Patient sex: M
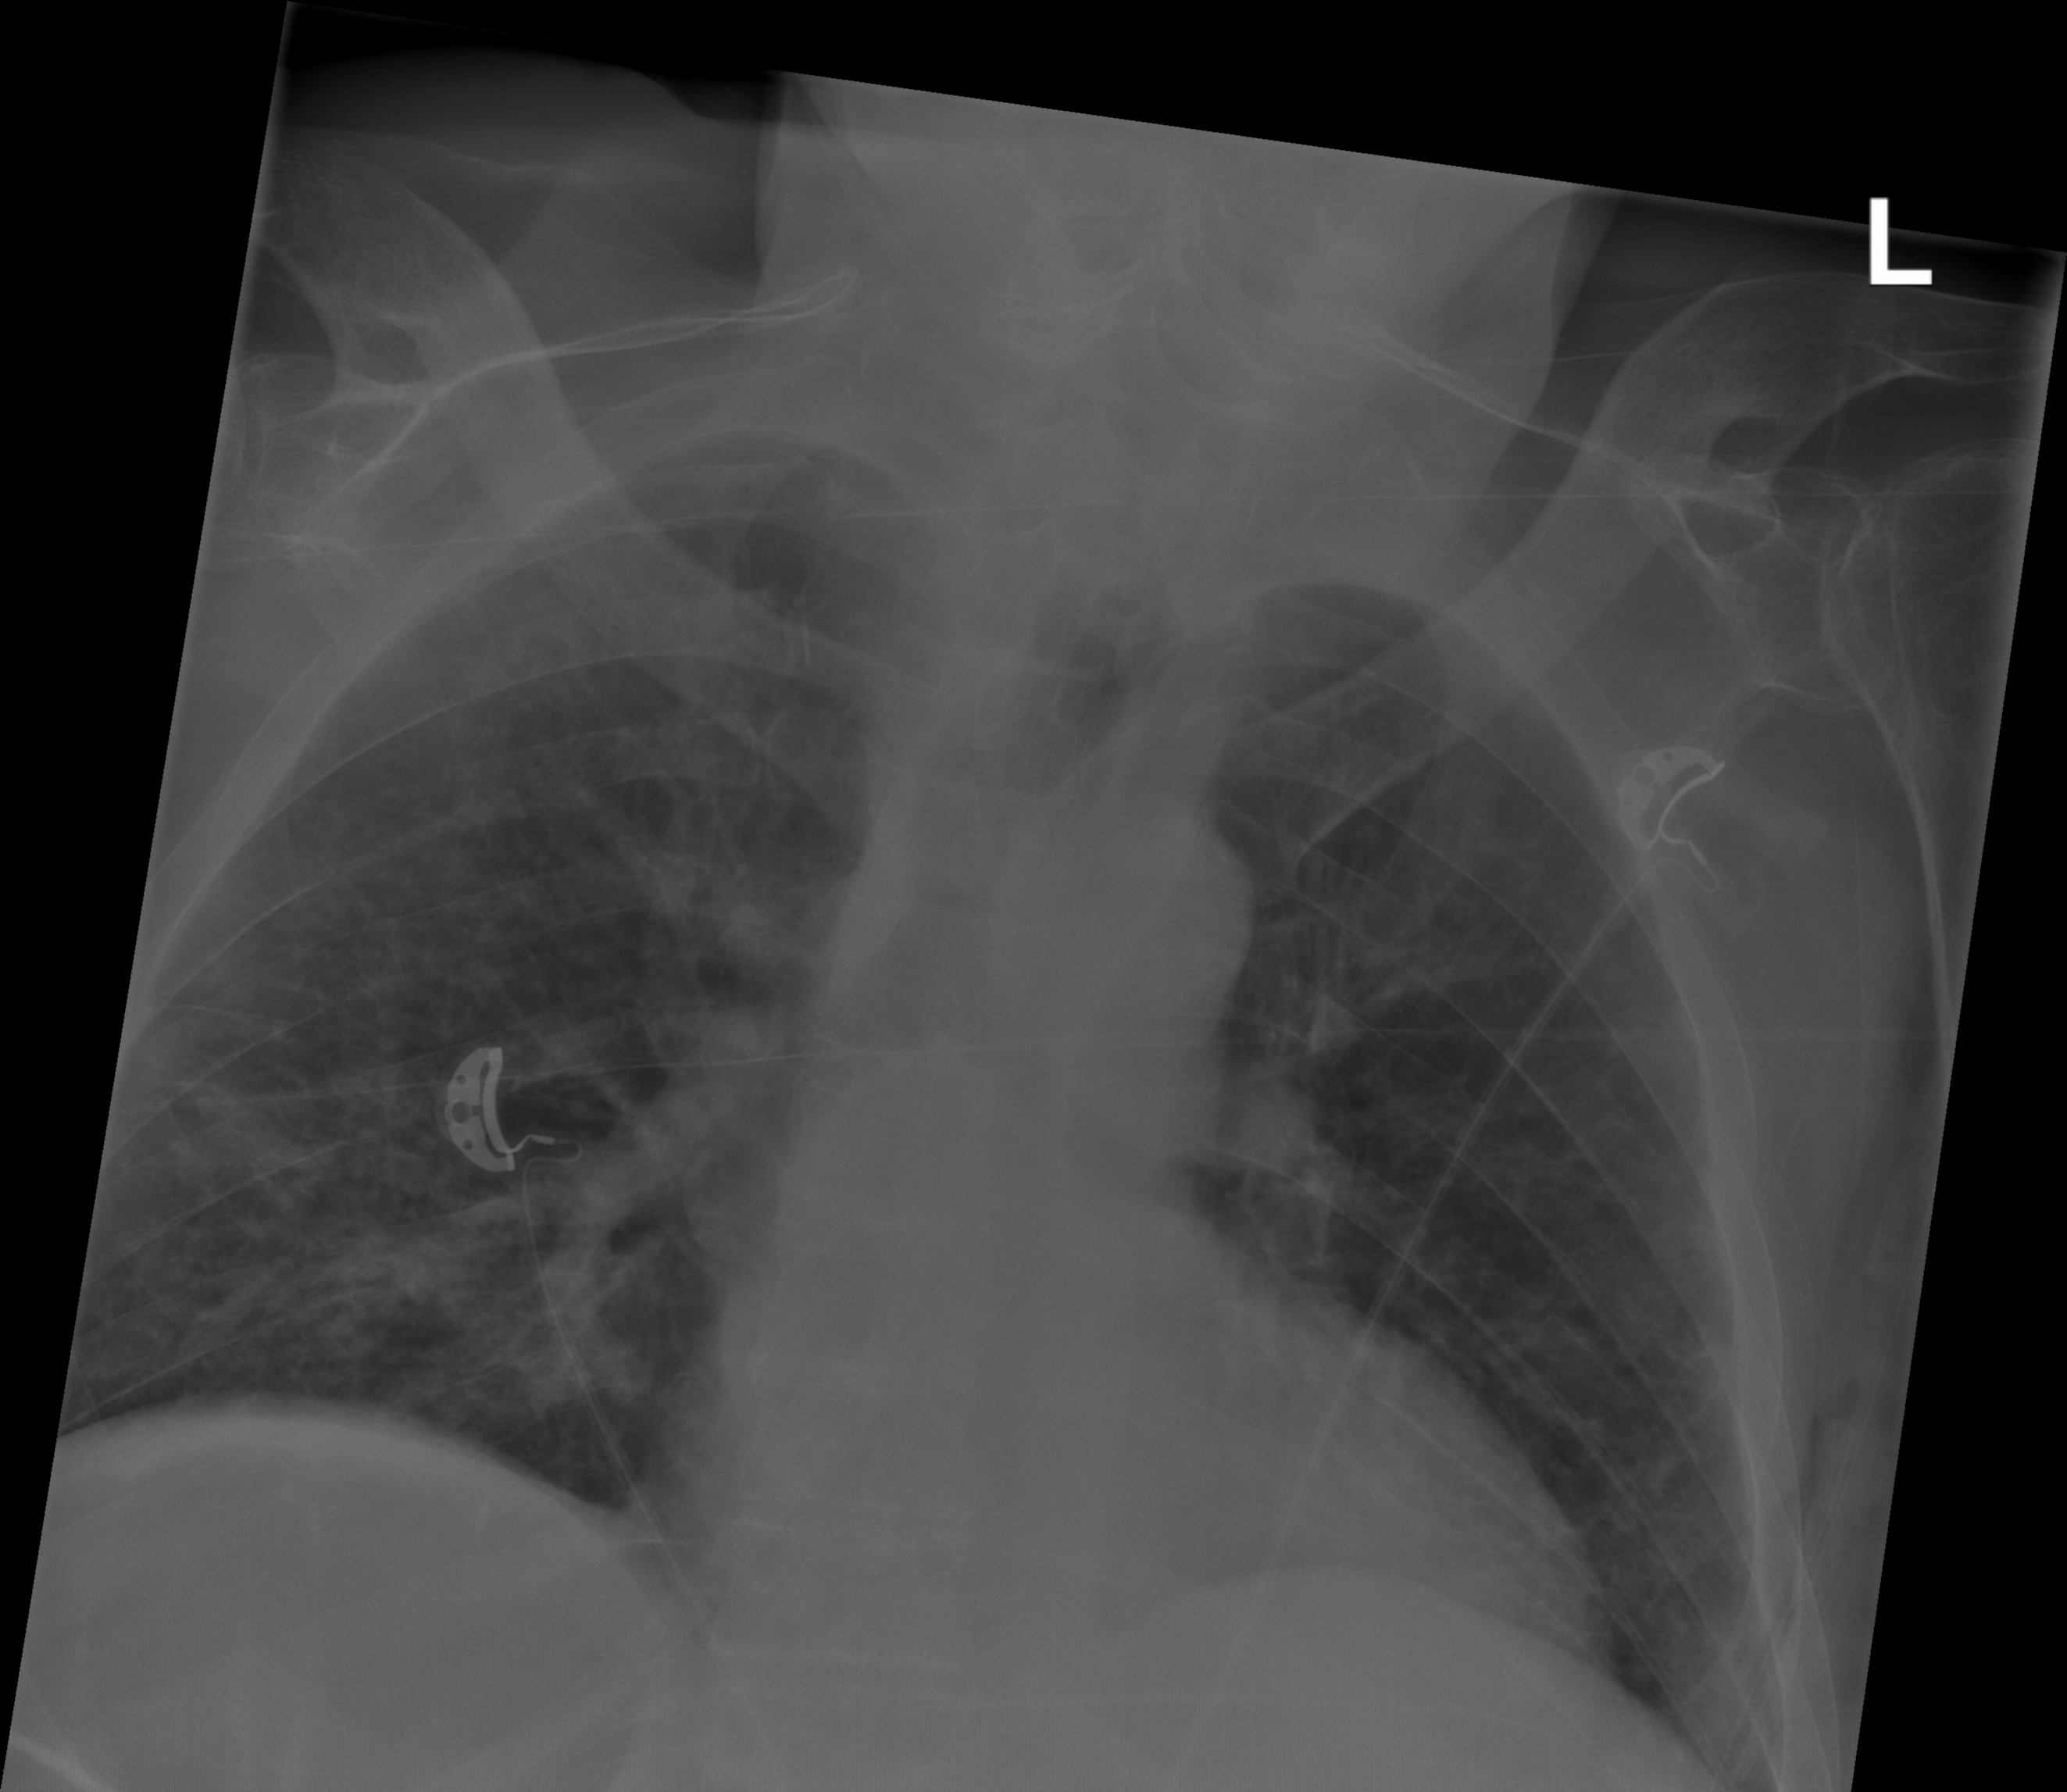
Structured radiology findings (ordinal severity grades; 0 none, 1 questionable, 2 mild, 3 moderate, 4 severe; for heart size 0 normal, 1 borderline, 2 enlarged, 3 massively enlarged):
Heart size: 0
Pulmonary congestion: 2
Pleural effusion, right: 0
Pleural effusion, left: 0
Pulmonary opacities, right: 2
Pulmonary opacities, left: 2
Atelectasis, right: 2
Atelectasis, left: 2